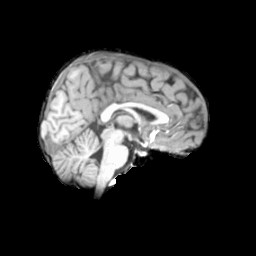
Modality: T1w
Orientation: sagittal
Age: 14
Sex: male